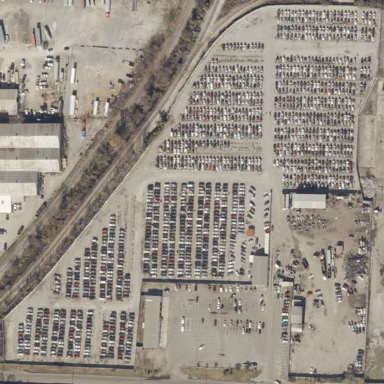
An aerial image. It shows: Industrial area designated as scrap yard.